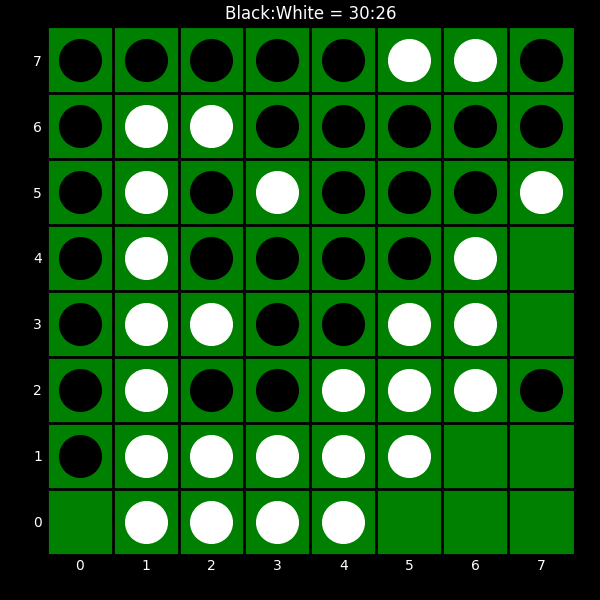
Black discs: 30
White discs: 26